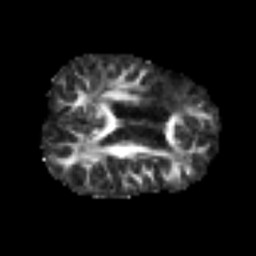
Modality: FA
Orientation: axial
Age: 56
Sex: male
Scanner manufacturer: siemens
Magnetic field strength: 3 T
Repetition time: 6.1 s
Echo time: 0.101 s